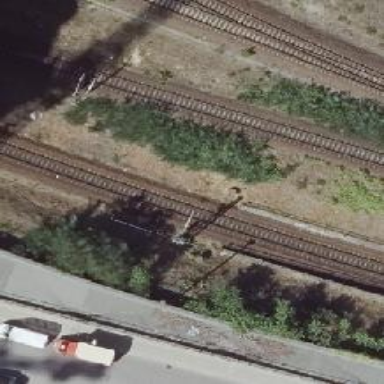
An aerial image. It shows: Railway milestone.